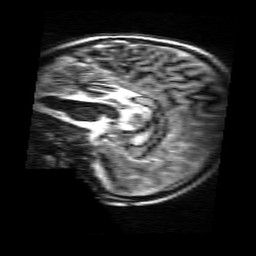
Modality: MP2RAGE
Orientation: sagittal
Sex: female
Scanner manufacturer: siemens
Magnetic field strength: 3 T
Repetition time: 5 s
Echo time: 0.00368 s